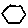
Label: hexagon